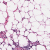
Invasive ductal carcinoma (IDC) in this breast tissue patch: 1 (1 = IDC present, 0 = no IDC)